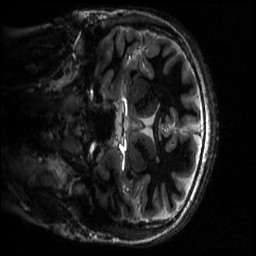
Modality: MP2RAGE
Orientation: coronal
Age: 22
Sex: female
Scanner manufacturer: siemens
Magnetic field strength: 6.98 T
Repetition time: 6 s
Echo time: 0.00283 s